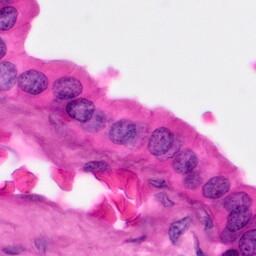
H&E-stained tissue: Pancreatic